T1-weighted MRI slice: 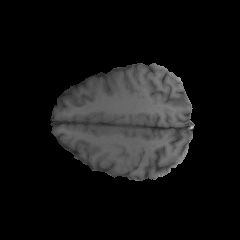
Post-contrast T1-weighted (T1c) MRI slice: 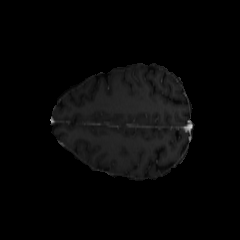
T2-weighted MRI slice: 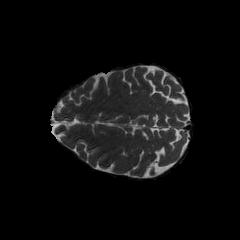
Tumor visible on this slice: no